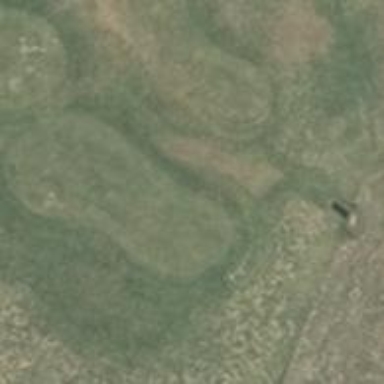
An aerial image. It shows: Golf tee.